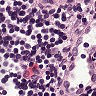
Metastatic tissue present: no